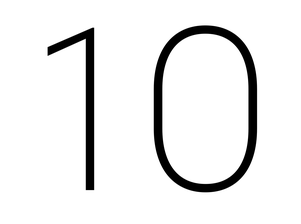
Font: Roboto_Condensed_ExtraLight